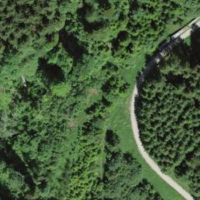
EUNIS habitat code: 43
Species observed at this site:
Aruncus dioicus